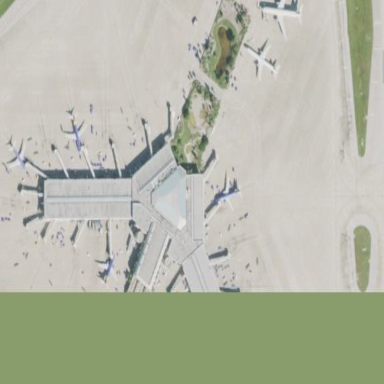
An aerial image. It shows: Apron at the airport.